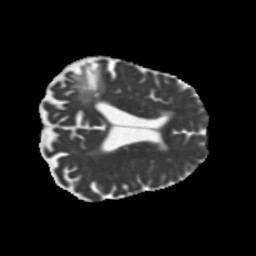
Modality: MD
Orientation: axial
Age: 73
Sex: female
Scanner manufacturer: siemens
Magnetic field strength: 3 T
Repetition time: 5.25 s
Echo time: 0.08 s